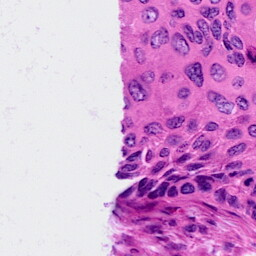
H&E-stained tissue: Cervix